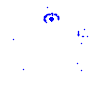
Particle: kaon